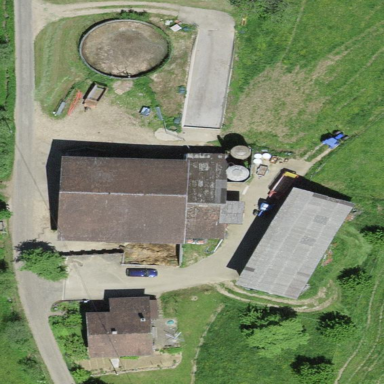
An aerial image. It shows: Farmyard area.